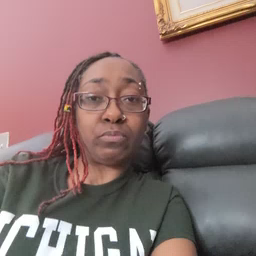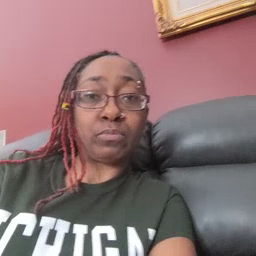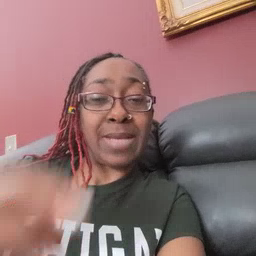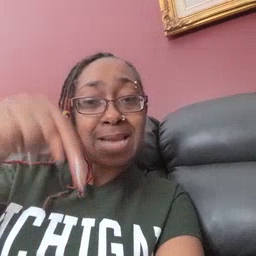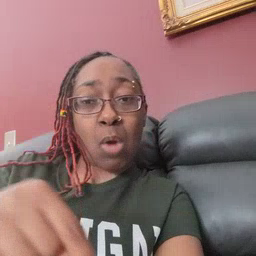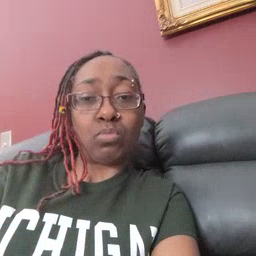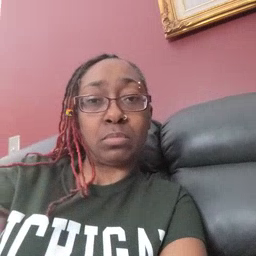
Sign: down